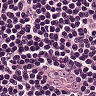
Metastatic tissue present: no